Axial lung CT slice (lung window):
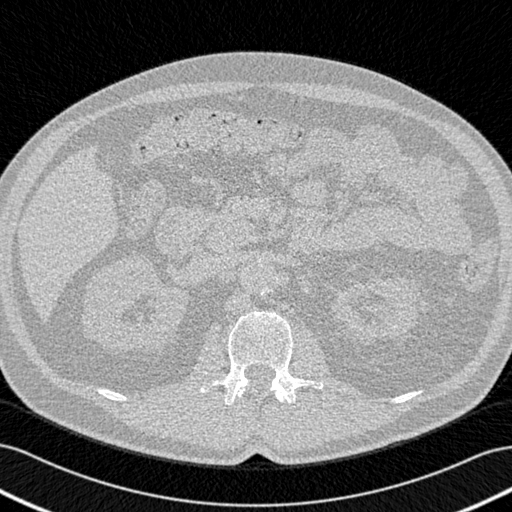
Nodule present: no